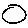
Label: circle